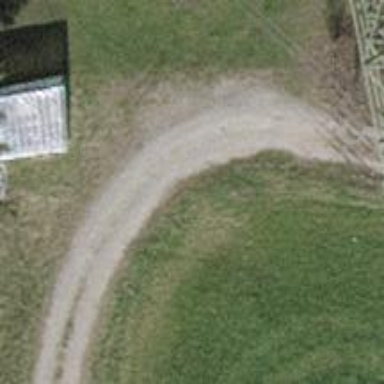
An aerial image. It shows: Compacted track with grade2 level.